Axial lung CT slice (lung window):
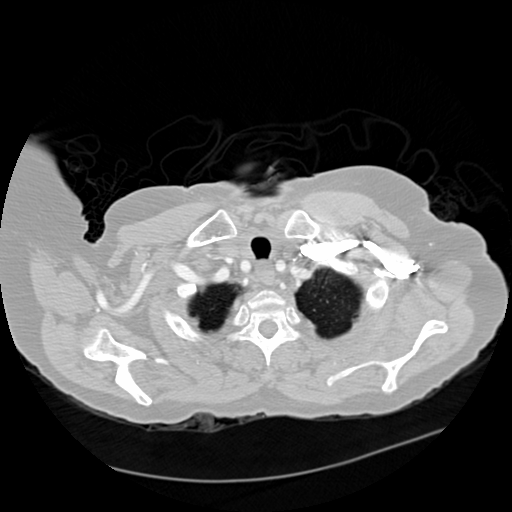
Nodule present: no